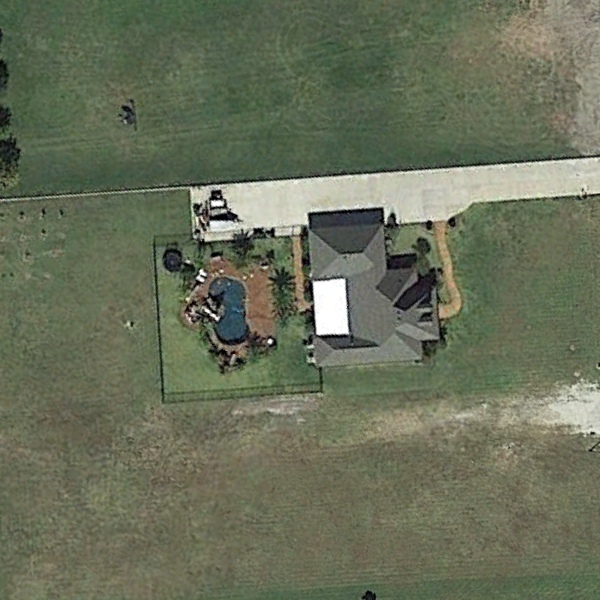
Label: SparseResidential